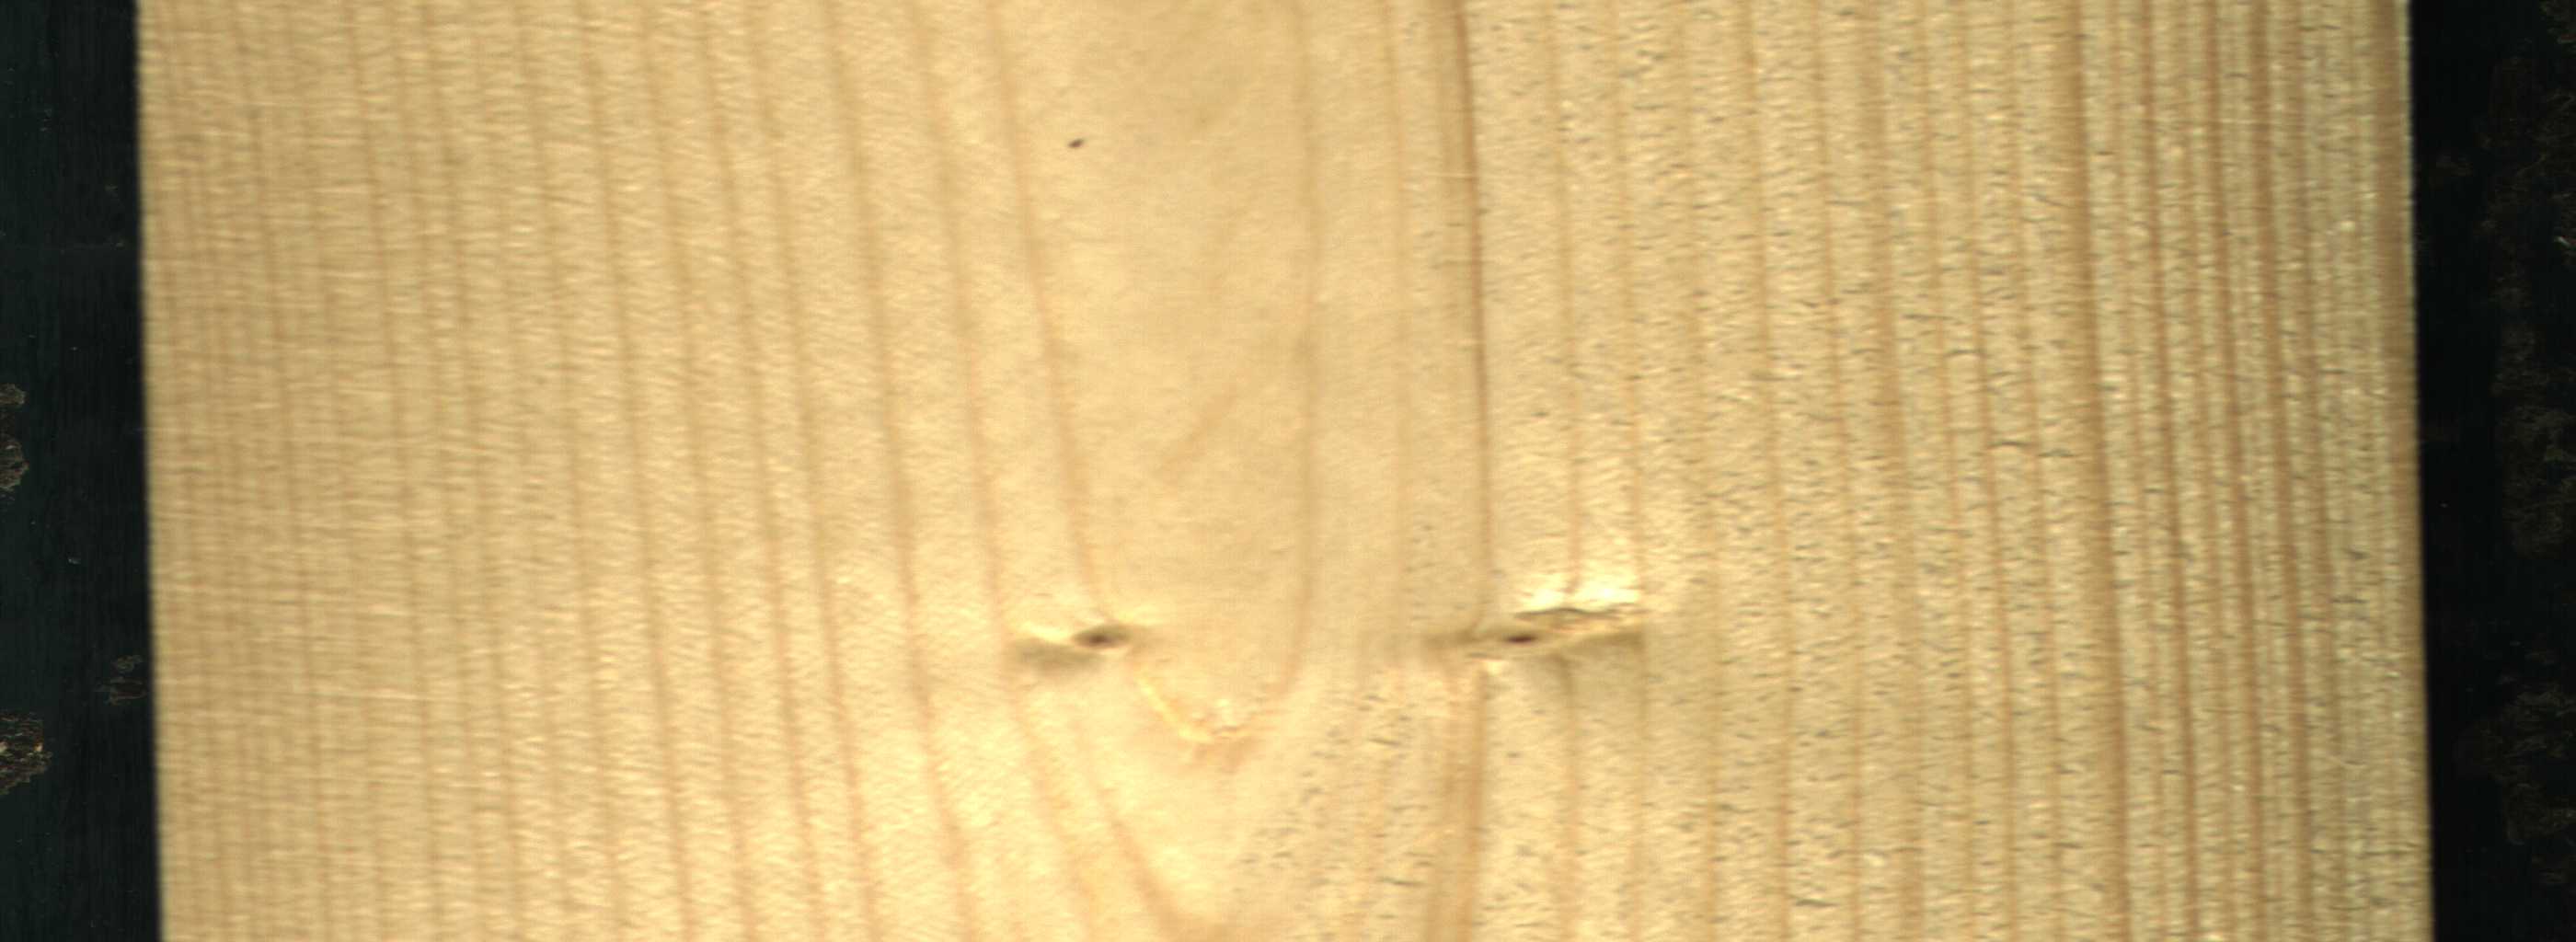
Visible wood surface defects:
Live_Knot
Live_Knot